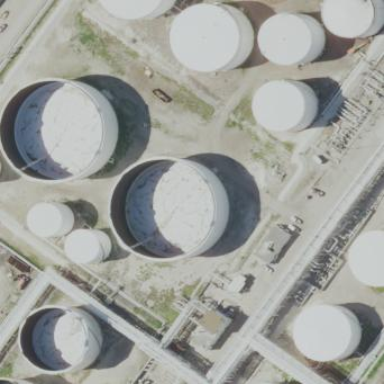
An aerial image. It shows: Storage tank created as man-made structure.